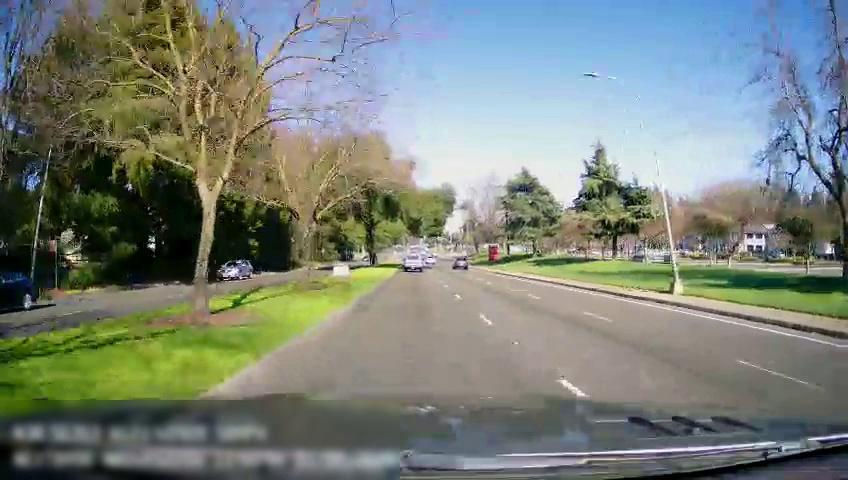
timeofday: Day
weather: Sunny
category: Drivable Space
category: Drivable Space
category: Vehicles | Car
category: Vehicles | Car
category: Vehicles | Truck
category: Vehicles | Car
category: Lanes | Current Lane
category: Lanes | Alternate Lane
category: Lanes | Alternate Lane